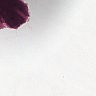
Metastatic tissue present: no